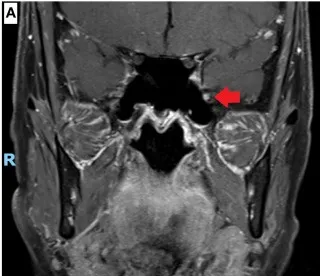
Magnetic resonance imaging (MRI) scan of the cranial nerves. (A) Coronal projection, T1 with gadolinium contrast at 12 months since onset of left numb cheek, showing left maxillary nerve enhancement at the foramen rotundum (red arrow).
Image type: radiology (mri)